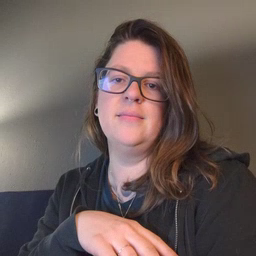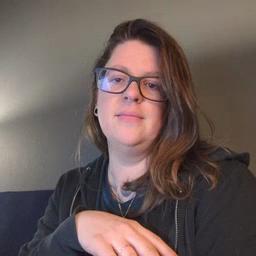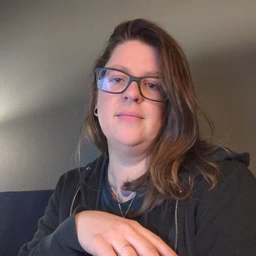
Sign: on